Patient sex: M
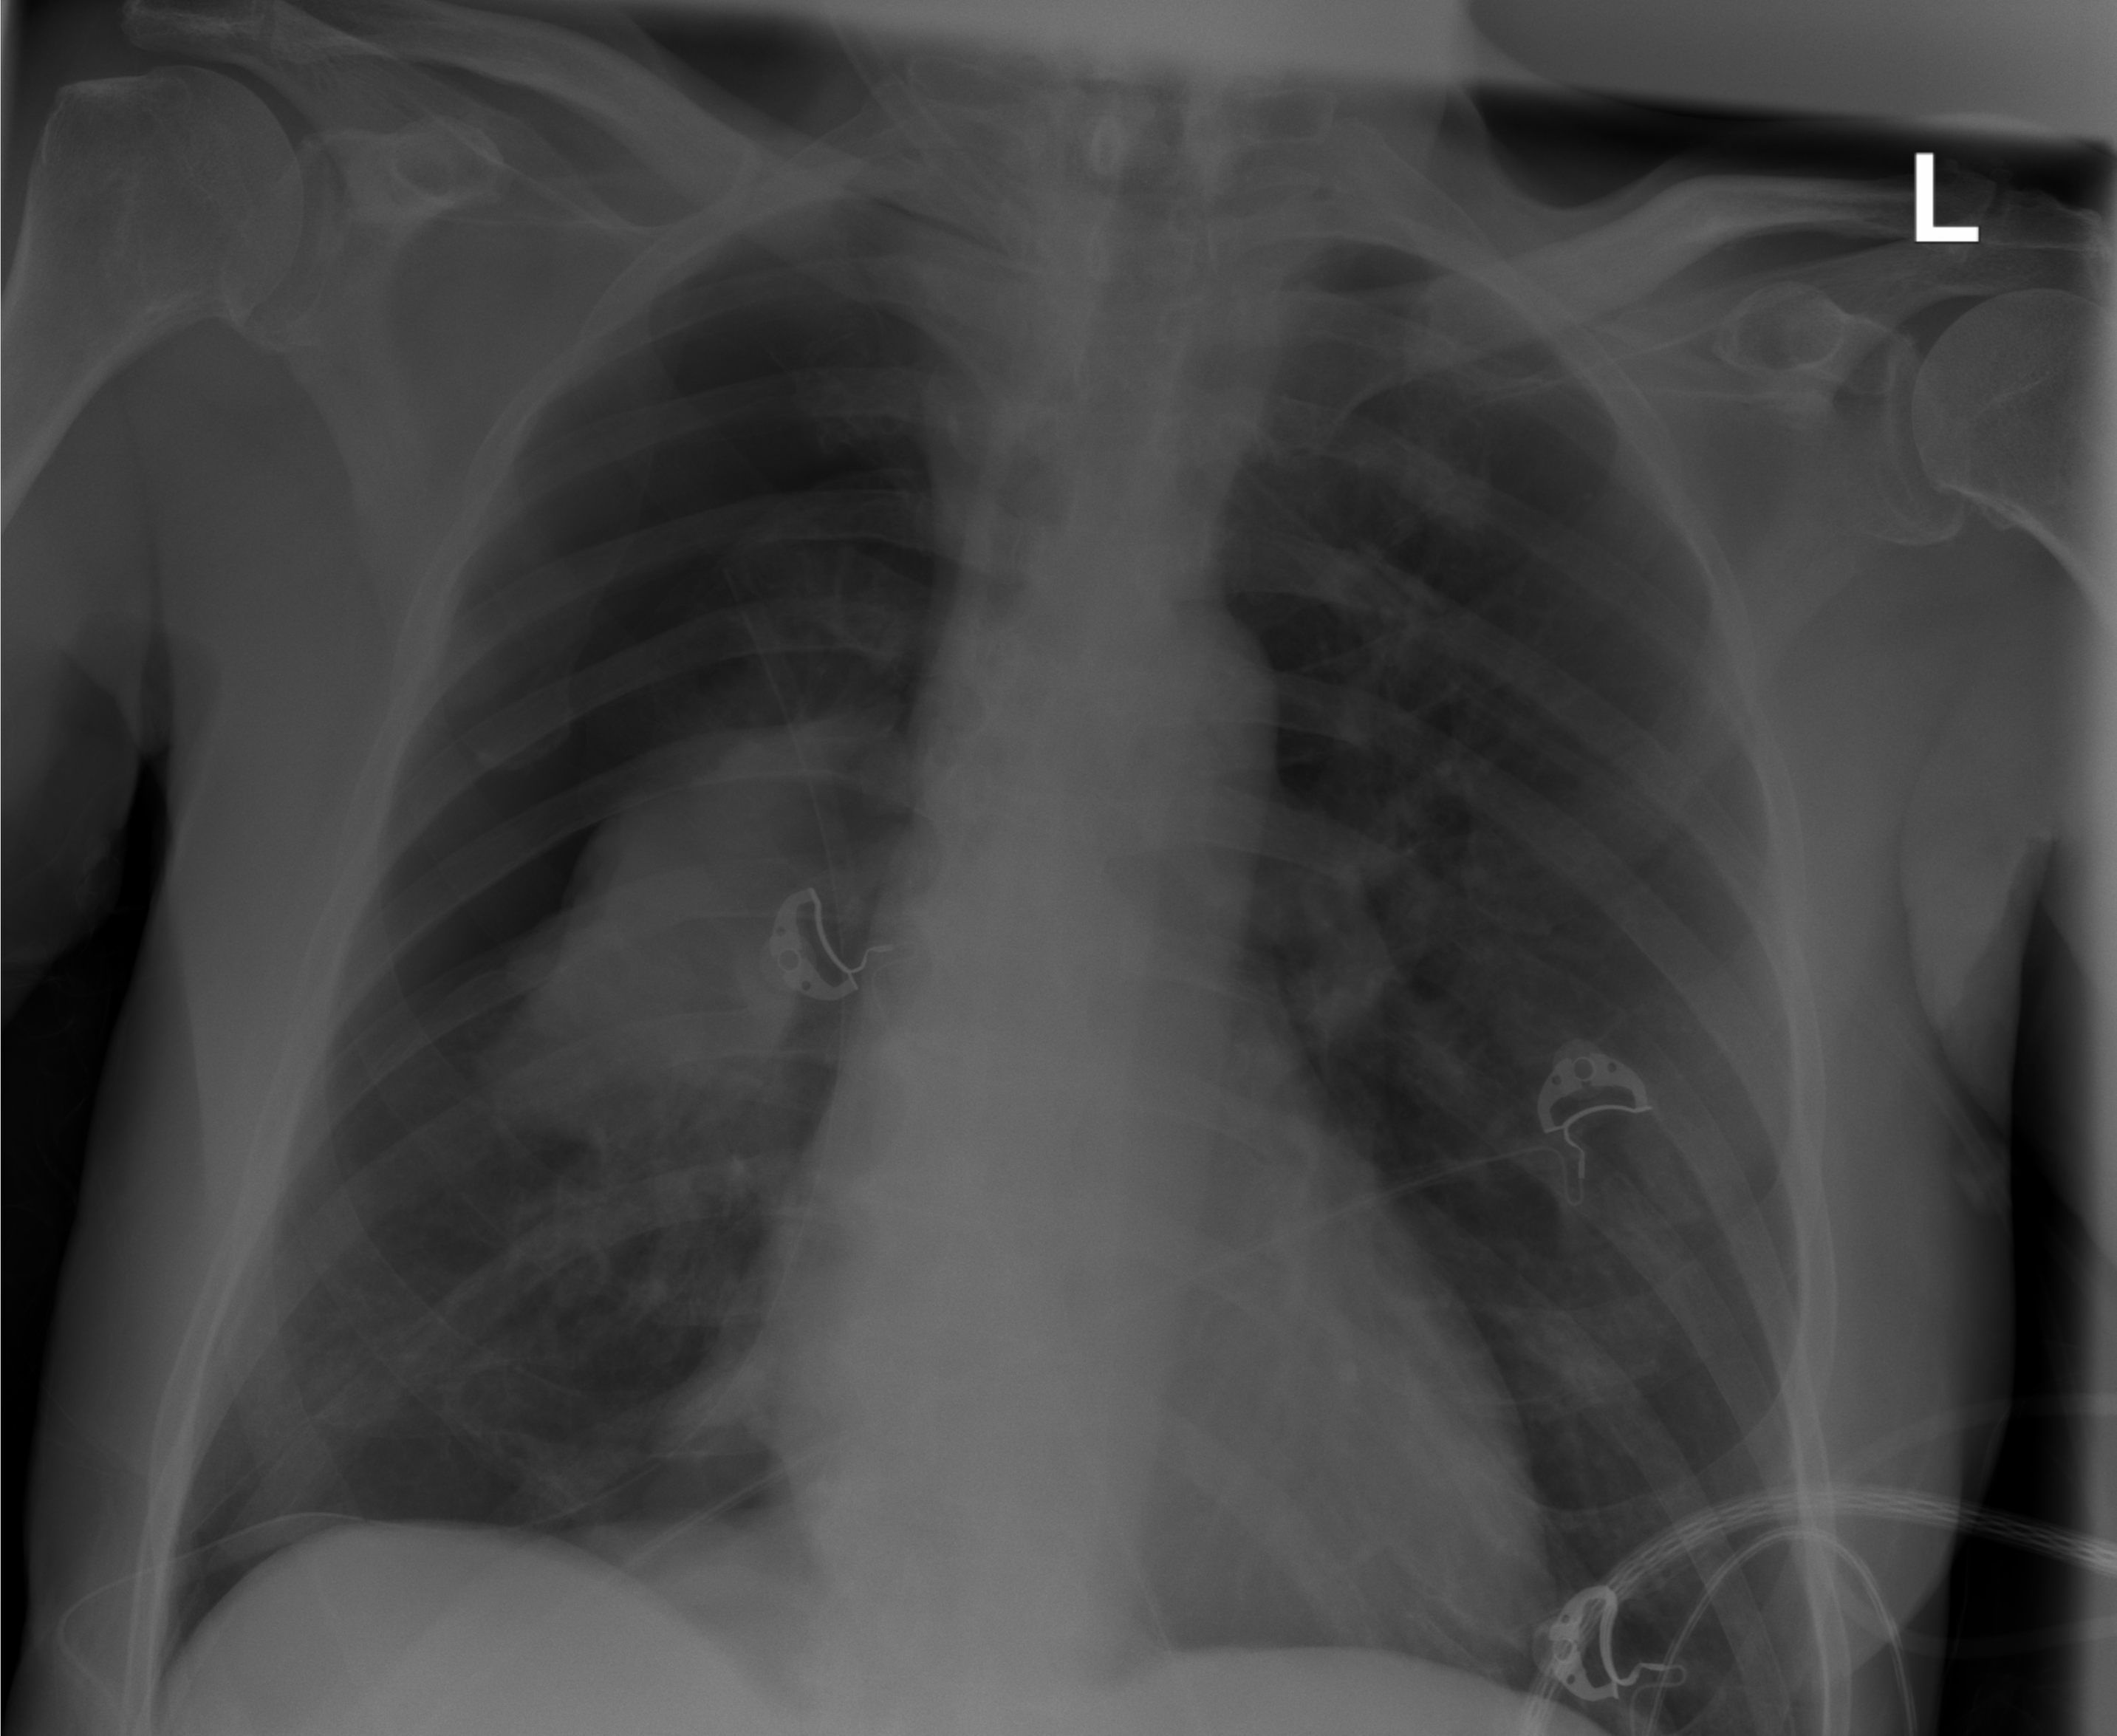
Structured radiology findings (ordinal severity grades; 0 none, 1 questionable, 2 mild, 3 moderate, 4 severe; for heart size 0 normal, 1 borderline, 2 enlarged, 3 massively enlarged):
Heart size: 0
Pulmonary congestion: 0
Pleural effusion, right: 0
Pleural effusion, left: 0
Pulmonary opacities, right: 1
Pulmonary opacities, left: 0
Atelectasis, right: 3
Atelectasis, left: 0